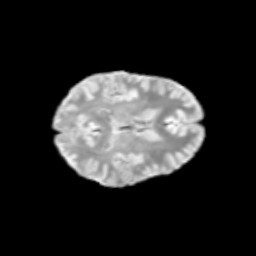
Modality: T2w
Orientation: axial
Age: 14
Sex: female
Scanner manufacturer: siemens
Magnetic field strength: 3 T
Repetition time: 3.8 s
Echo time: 0.07 s